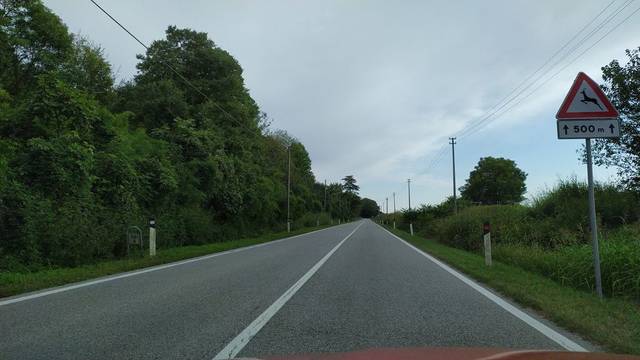
Region: Italy
Coordinates: 45.588, 11.768